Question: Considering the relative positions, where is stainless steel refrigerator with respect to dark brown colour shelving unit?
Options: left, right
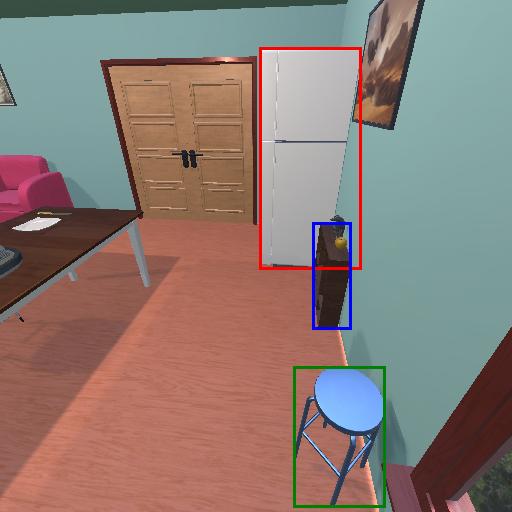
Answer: left